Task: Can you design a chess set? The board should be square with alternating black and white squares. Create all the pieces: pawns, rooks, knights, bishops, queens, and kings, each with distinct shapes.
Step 760:
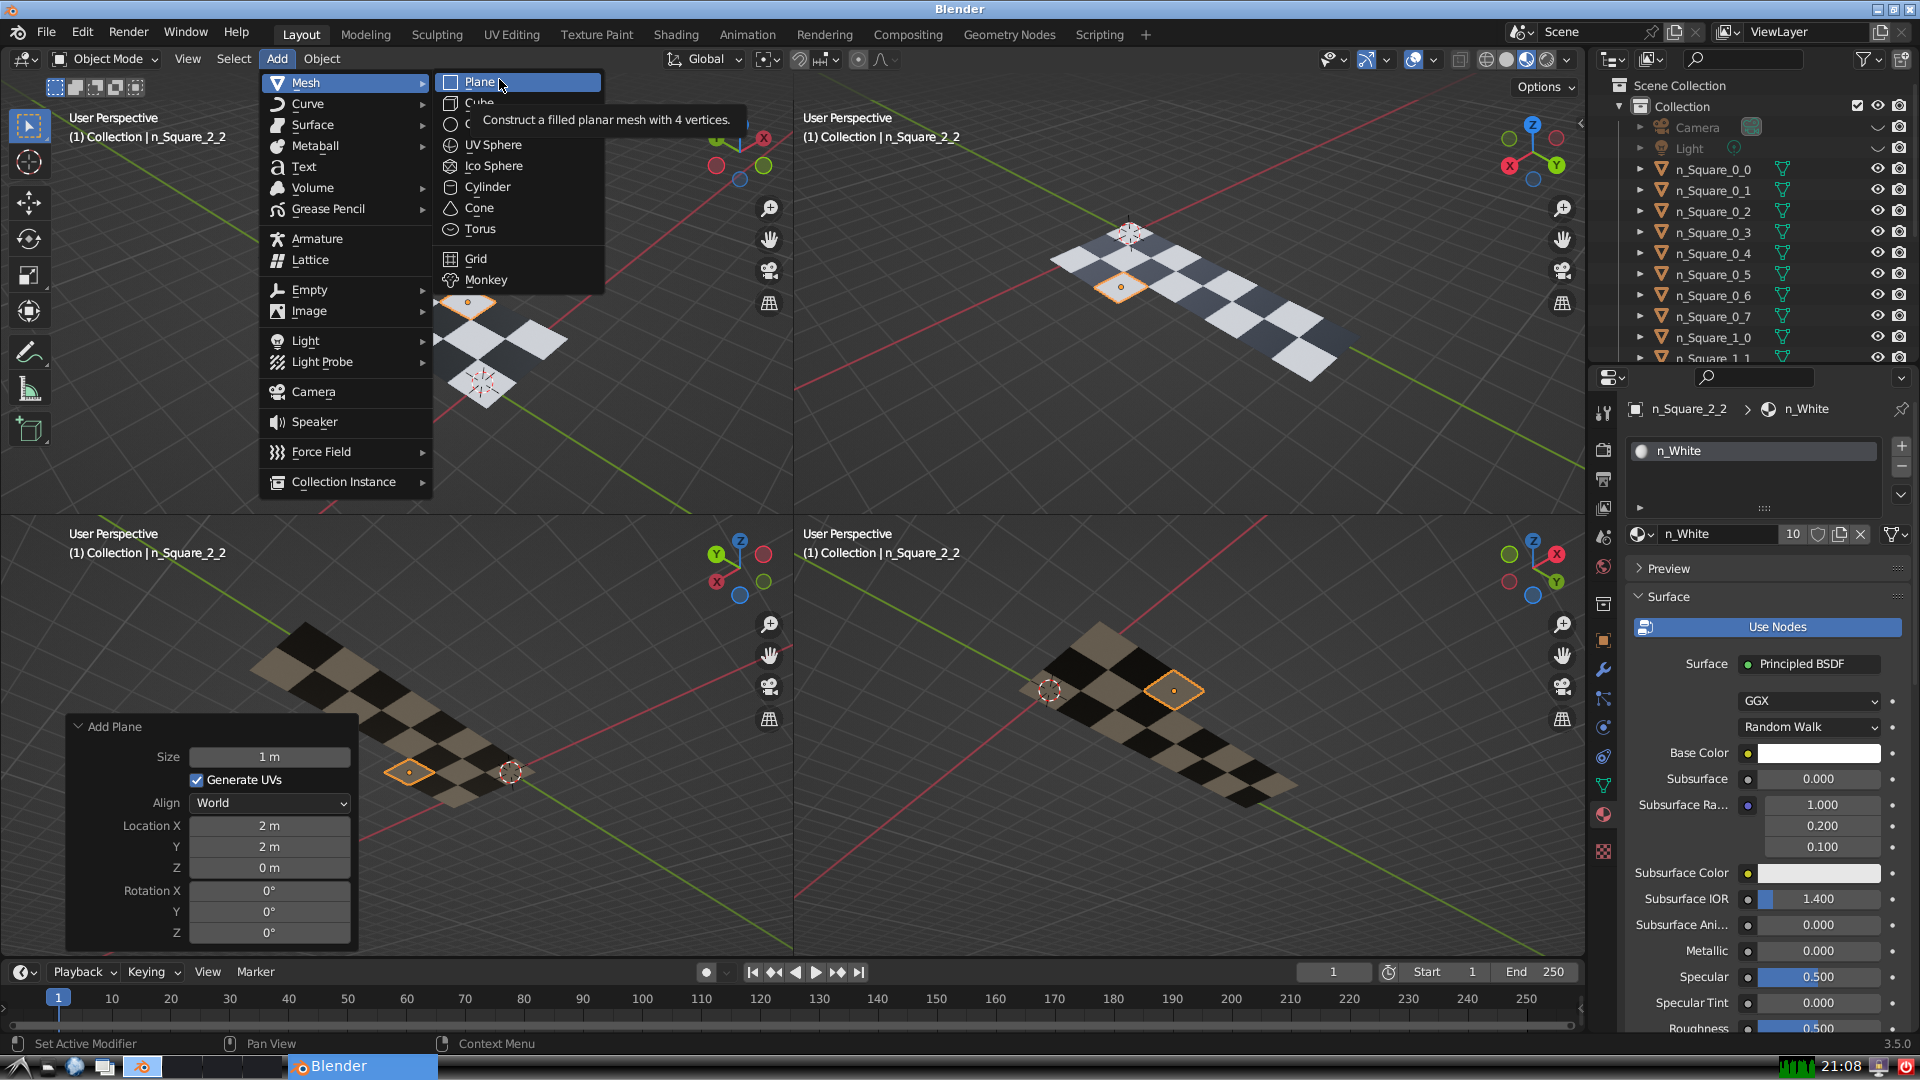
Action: click: no